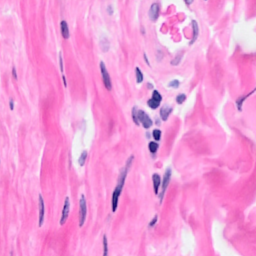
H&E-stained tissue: Breast